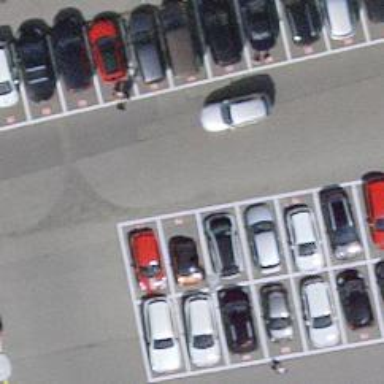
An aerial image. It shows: Charging station.